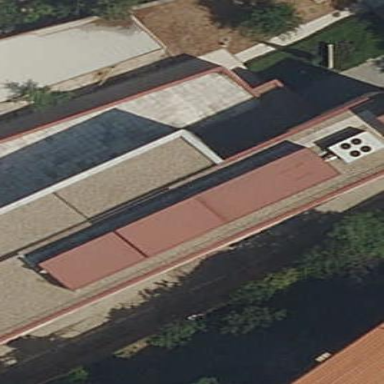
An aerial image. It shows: Hospital building.